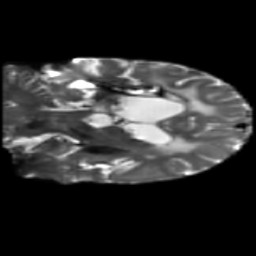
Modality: T2w
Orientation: coronal
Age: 52
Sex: male
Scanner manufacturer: siemens
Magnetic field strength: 3 T
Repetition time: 5.47 s
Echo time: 0.0854 s